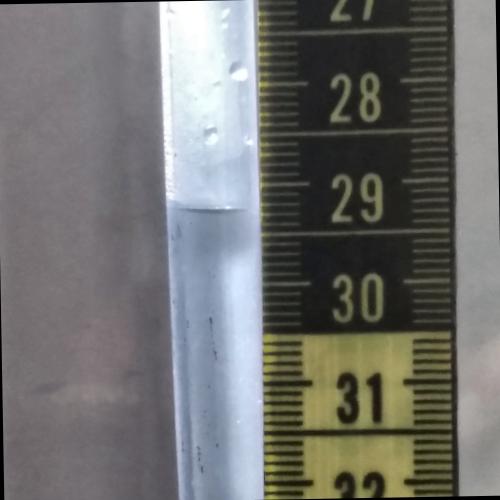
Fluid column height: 29.2 cm